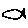
Label: fish